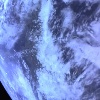
Label: cloud